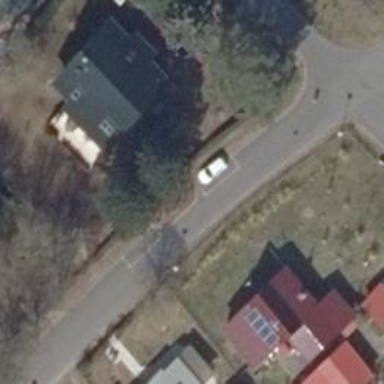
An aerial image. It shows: Traffic calming feature called choker.